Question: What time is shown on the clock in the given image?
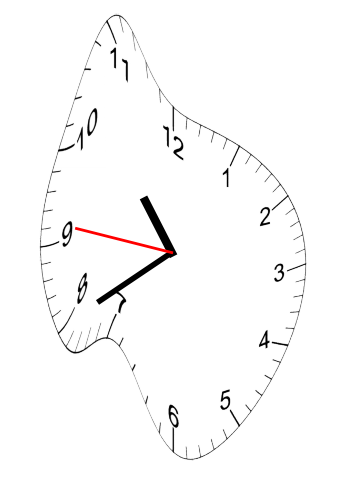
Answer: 10:39:46